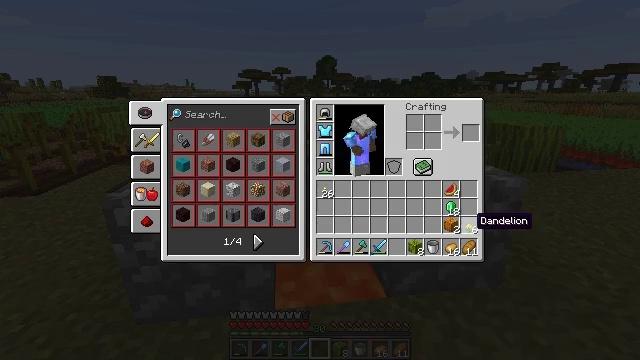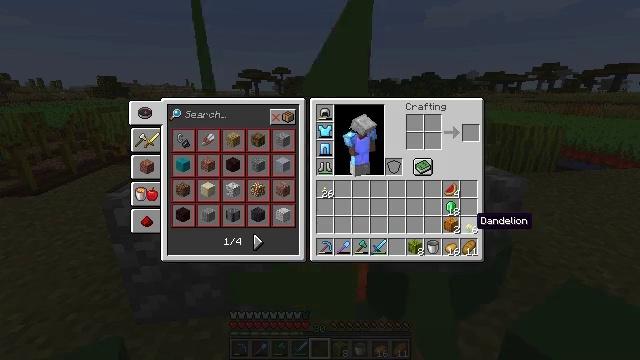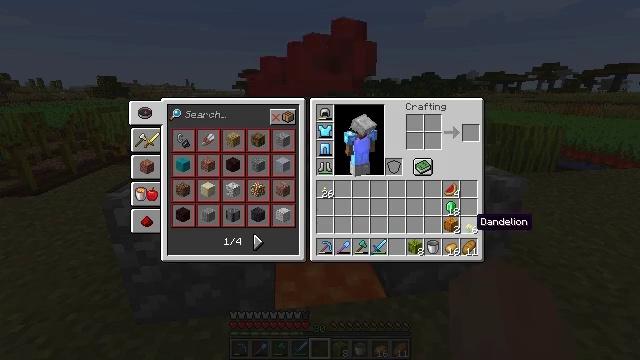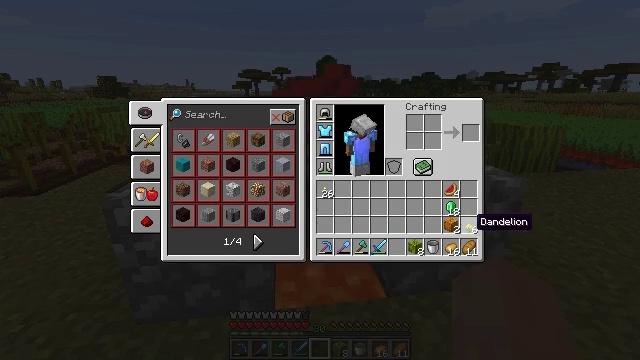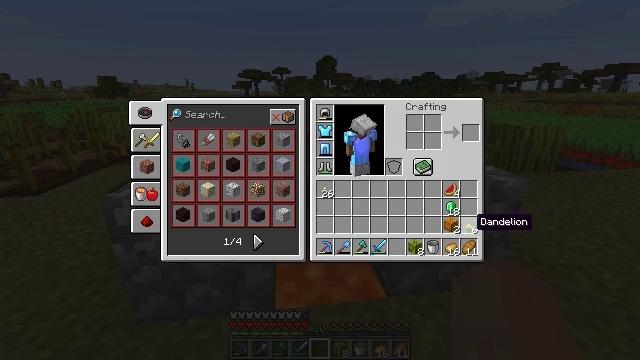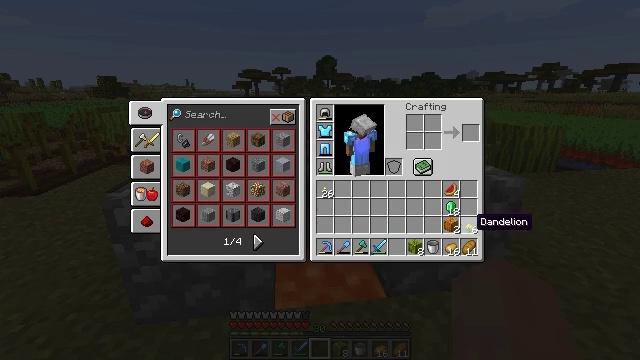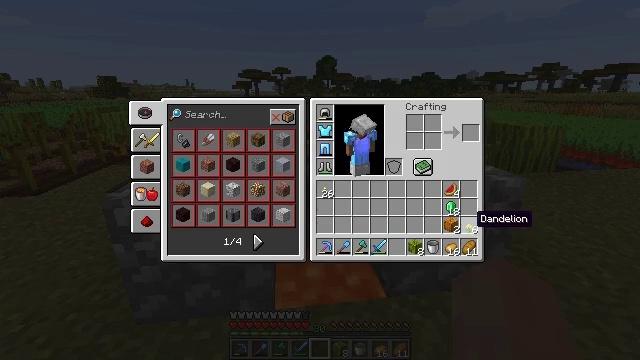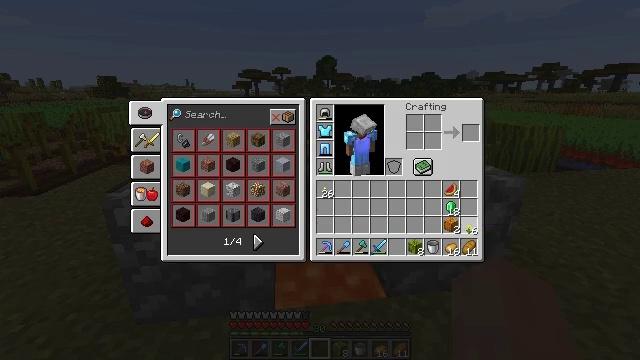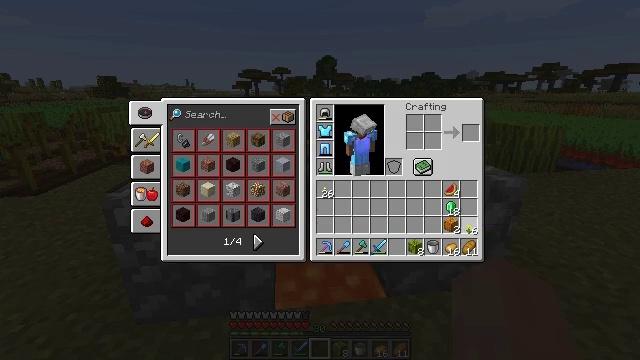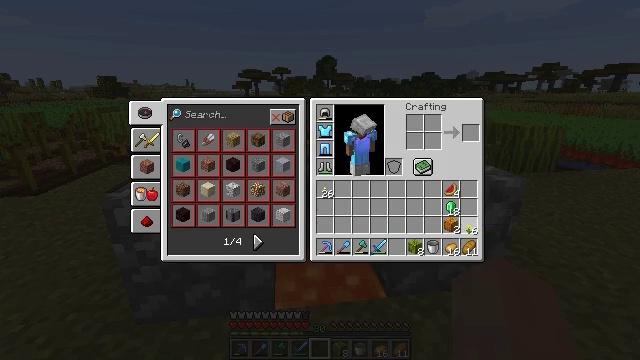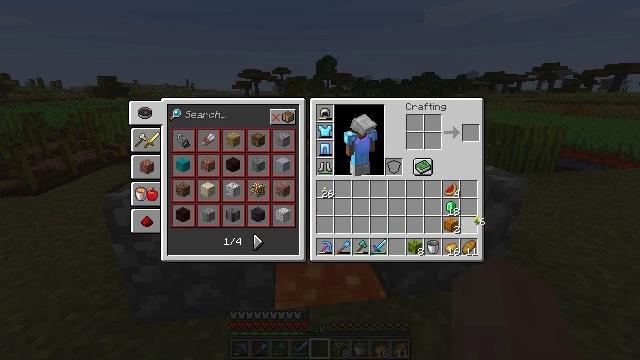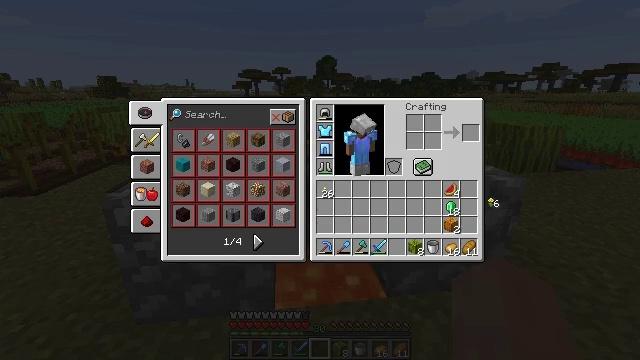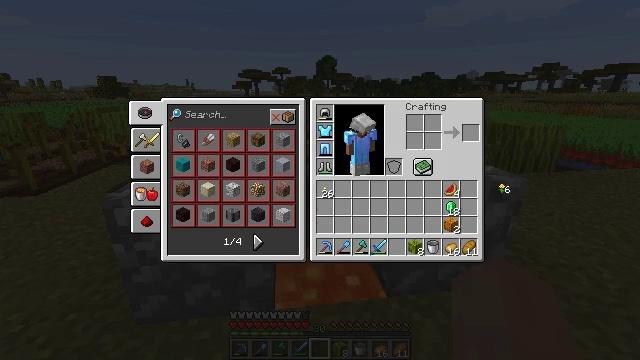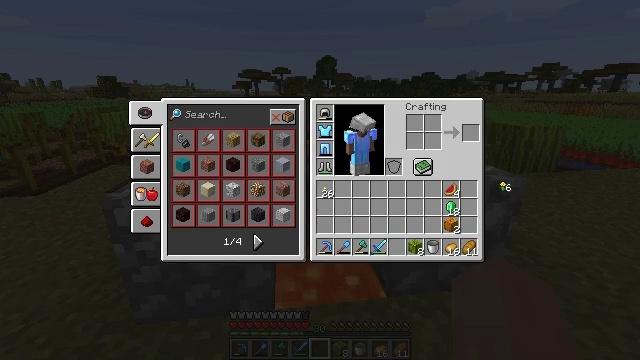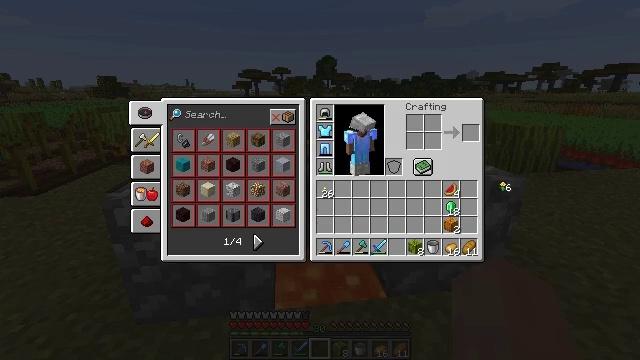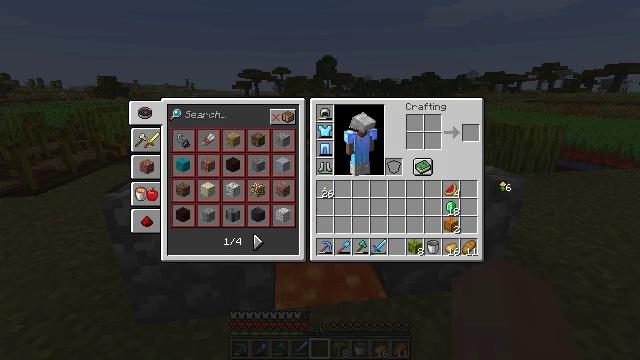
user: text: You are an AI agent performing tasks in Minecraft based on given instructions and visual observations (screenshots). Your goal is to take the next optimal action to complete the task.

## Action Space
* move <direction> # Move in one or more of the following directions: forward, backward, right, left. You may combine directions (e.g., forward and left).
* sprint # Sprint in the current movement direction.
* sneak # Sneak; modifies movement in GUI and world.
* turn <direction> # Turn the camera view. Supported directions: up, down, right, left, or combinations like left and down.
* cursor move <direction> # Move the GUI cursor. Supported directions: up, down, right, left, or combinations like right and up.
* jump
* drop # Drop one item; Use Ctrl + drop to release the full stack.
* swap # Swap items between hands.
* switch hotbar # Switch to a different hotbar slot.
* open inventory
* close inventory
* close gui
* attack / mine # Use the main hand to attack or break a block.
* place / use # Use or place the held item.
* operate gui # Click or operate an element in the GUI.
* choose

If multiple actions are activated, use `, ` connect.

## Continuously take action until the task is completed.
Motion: motion action
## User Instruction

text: Drop a dandelion.
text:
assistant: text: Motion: open gui
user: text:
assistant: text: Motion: no_op
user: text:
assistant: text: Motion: no_op
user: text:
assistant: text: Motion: no_op
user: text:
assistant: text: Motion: no_op
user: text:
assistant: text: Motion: no_op
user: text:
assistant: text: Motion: operate gui
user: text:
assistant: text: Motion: operate gui
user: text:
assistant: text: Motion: operate gui
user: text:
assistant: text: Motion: cursor move right and up
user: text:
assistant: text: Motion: cursor move right and up
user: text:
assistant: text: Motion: cursor move right and up
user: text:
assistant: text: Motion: no_op
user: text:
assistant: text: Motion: operate gui
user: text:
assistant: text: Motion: operate gui
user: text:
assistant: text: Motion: no_op
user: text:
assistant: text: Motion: no_op
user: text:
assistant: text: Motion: cursor move left and down
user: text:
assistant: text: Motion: no_op
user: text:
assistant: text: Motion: no_op
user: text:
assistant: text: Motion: no_op